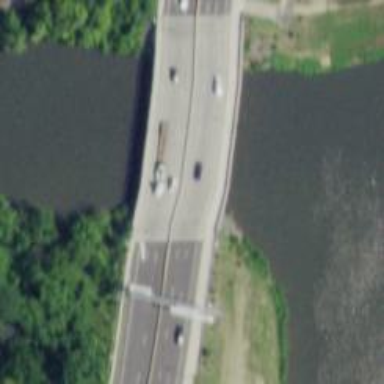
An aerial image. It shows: Bridge for cycleway.